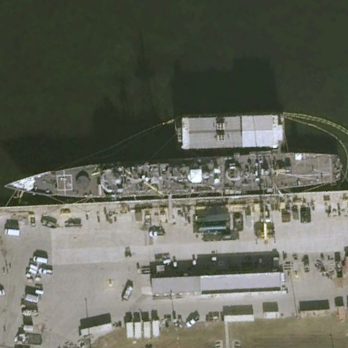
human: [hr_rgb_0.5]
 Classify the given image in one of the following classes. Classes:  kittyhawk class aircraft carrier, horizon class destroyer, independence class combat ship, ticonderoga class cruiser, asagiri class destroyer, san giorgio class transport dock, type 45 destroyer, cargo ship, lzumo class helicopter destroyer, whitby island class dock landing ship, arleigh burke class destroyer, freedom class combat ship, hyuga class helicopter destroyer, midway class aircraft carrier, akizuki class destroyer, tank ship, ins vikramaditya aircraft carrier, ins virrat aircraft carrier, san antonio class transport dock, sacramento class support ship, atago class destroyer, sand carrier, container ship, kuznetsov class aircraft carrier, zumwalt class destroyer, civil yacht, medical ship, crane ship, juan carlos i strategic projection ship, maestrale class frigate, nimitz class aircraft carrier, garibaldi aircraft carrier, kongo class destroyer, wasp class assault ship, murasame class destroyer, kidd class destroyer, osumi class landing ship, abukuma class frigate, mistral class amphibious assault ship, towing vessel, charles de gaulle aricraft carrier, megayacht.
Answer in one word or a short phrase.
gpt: Ticonderoga class cruiser